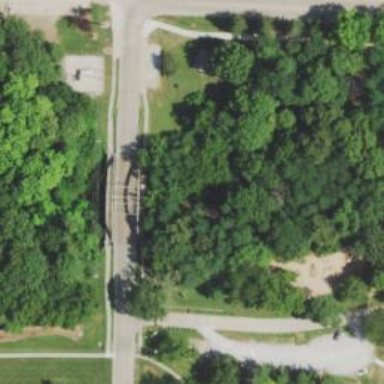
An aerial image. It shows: Footway bridge.